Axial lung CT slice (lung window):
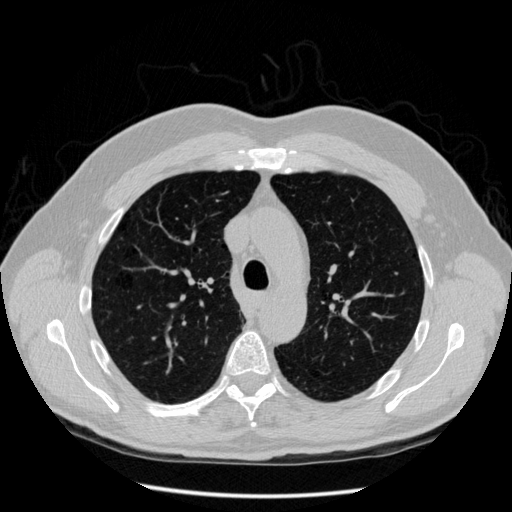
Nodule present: no